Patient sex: M
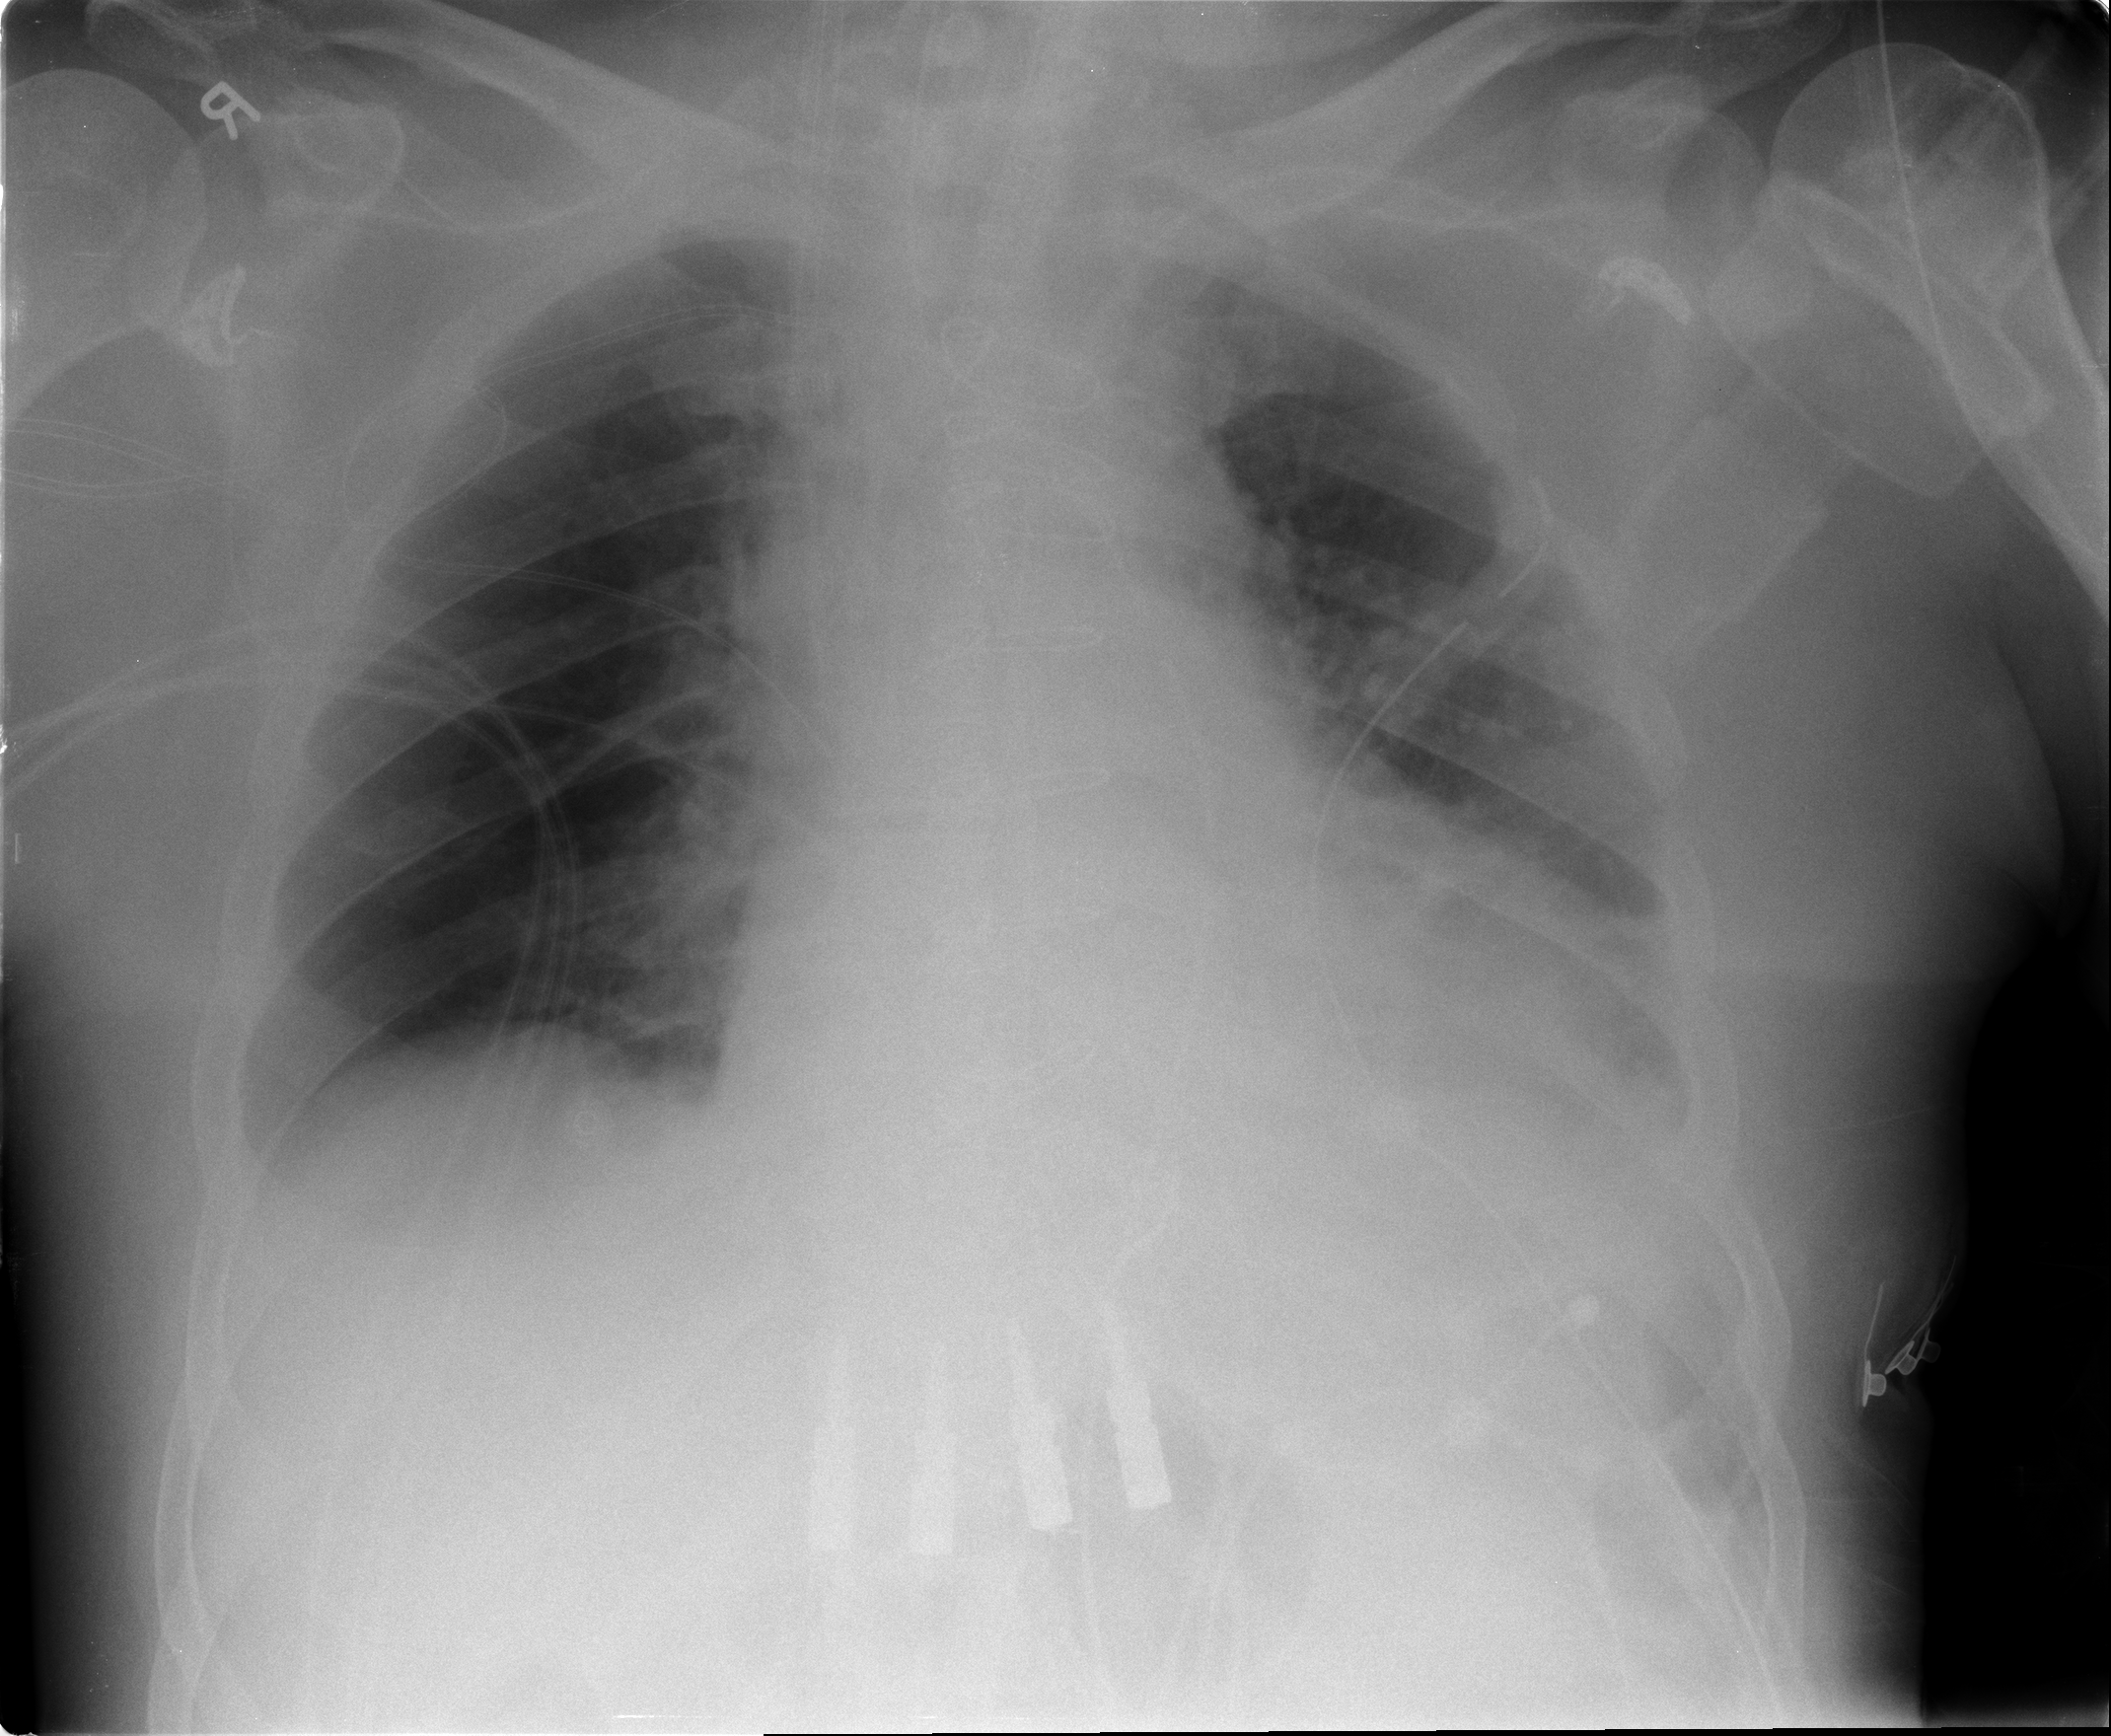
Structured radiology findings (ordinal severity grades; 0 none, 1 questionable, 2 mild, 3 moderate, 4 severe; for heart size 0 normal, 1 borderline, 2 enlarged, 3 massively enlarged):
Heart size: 2
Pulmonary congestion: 0
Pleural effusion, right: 0
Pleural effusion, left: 2
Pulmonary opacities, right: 0
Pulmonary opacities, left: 0
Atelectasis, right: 0
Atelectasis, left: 2